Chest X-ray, PA view. Patient: 52 years old, sex M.
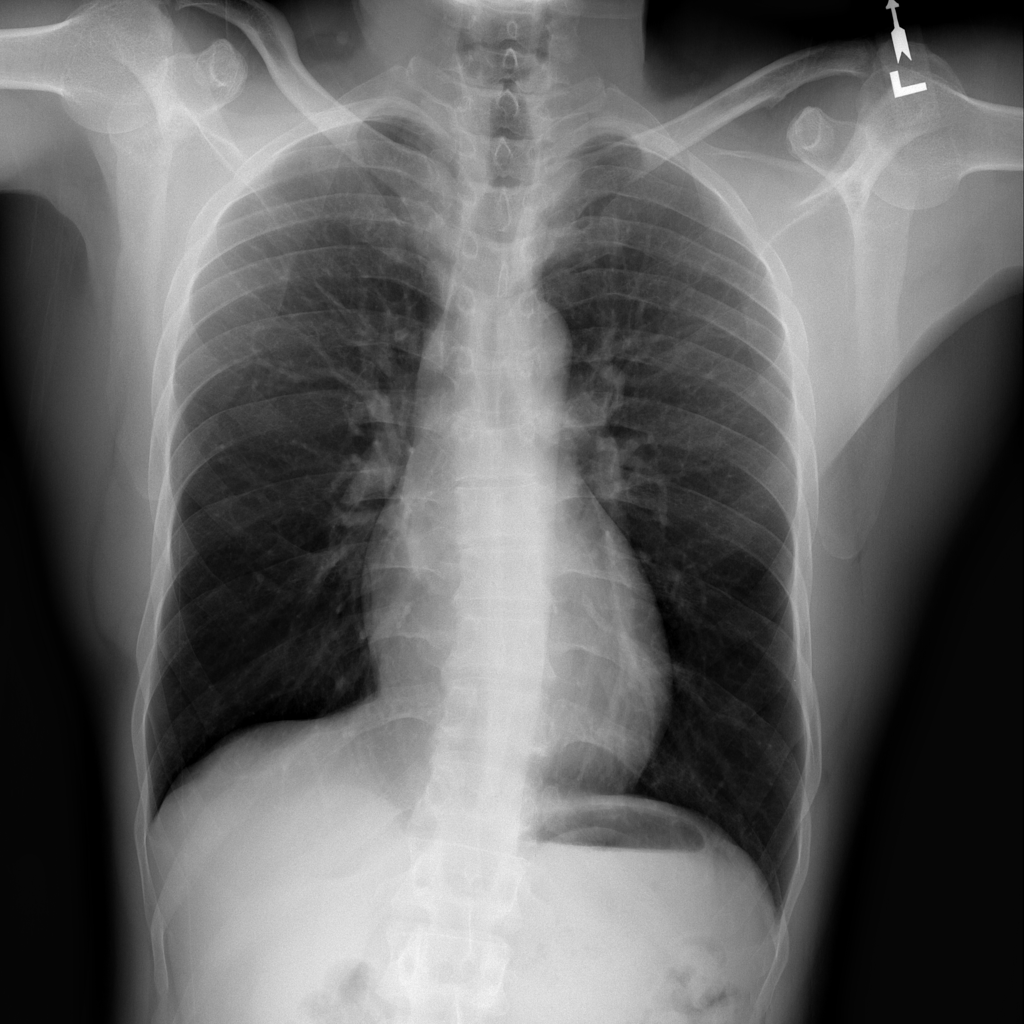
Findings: No Finding